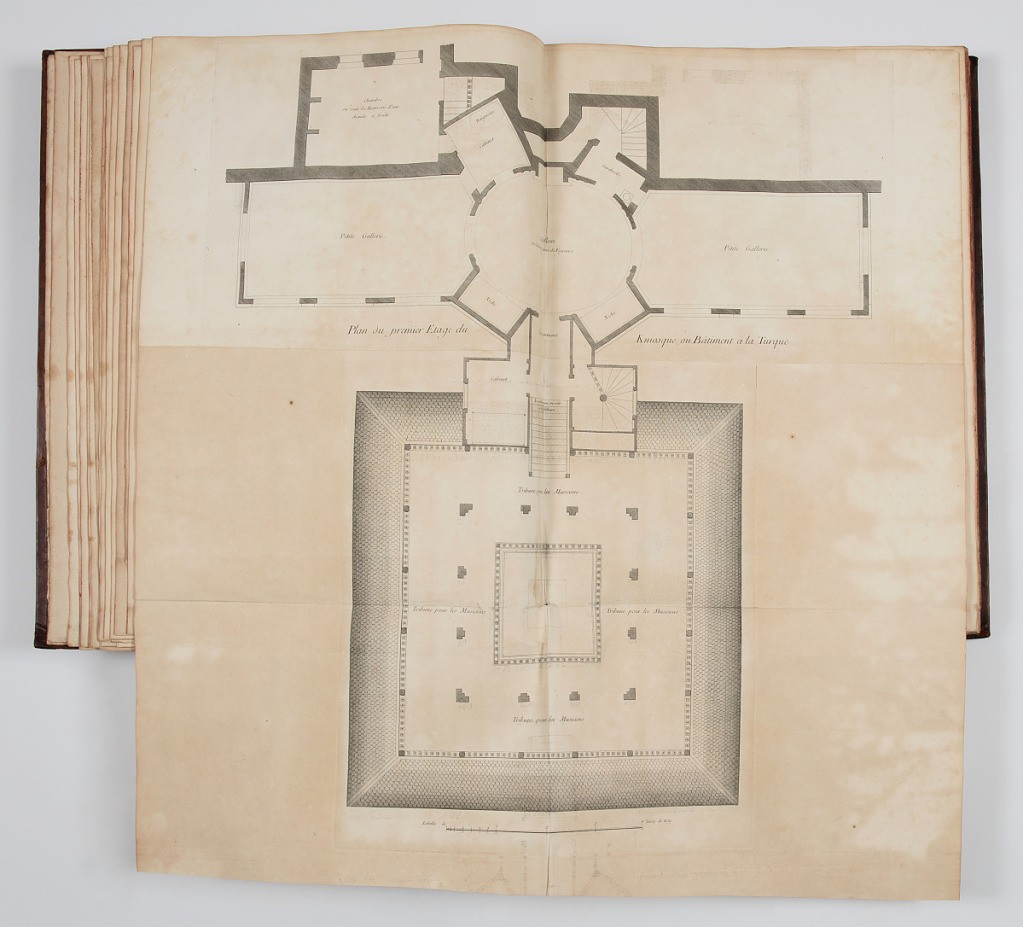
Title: Plan du premier Etage du Kiosque, ou Bâtiment à la Turque
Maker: Emmanuel Héré de Corny, French, 1705–1763
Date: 1753
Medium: Engraving on laid paper
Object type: Bound print
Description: Plan of the first floor of the kiosk, with the rooms labeled "Chambre ou sont les Reservoirs d'eau chaude ou froide," "Baignoire," "Garderobe," "Cabinet," "Petite Gallerie,"  "Sallon du [...] de Fayance," "Niche," "Logement," and "Tribune pour les Musiciens." At the bottom of the page is a scale bar of "4 Toises de Roy."